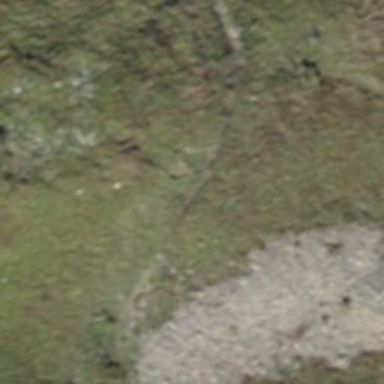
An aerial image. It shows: Path on the ground.